Interaction volume radius: 5 \u00c5
Interaction volume height: 40 \u00c5
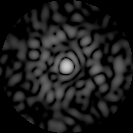
Disorder parameter: 0.8026